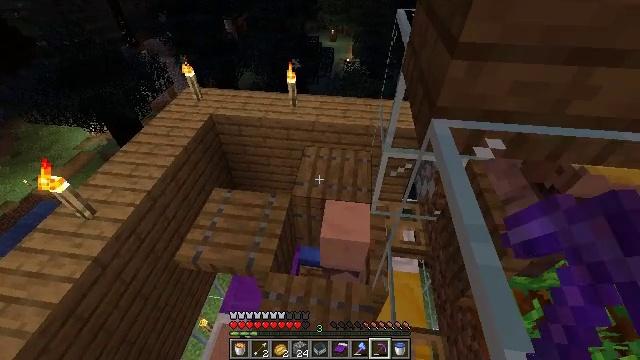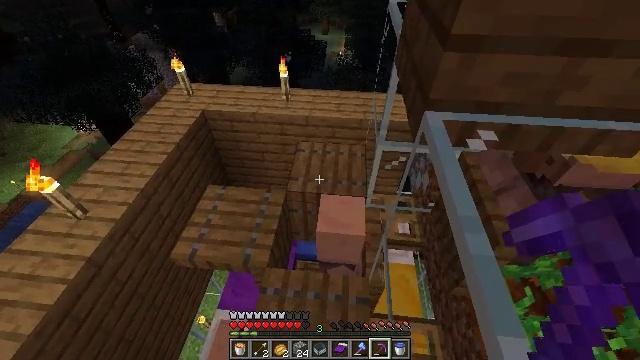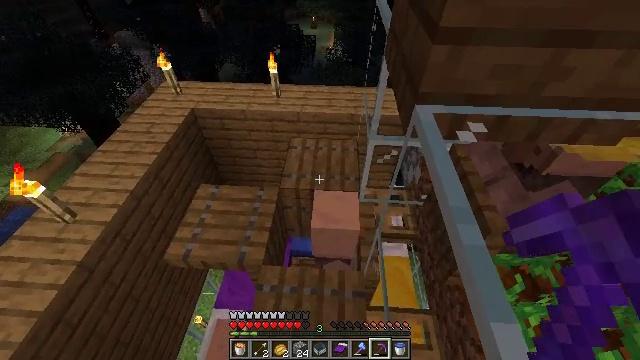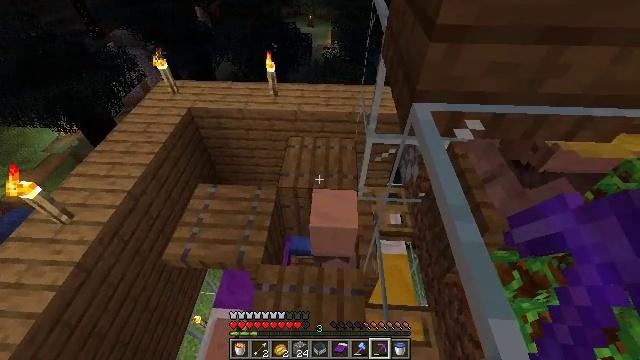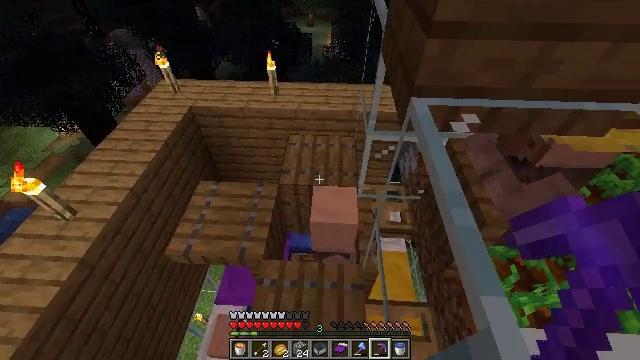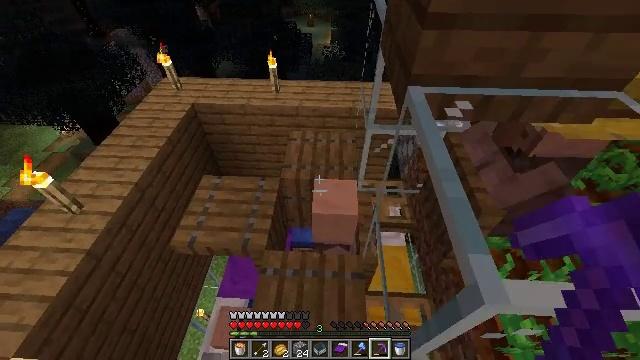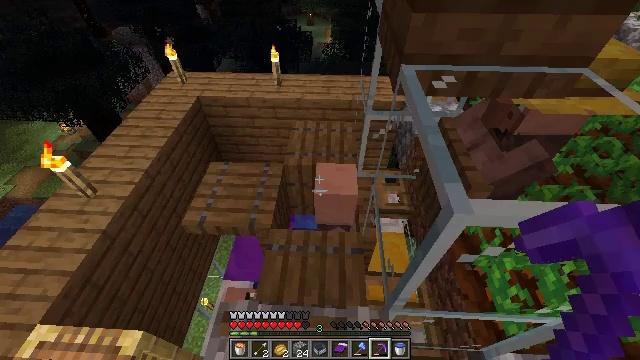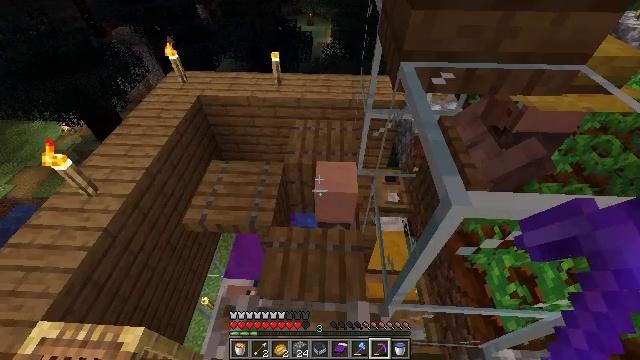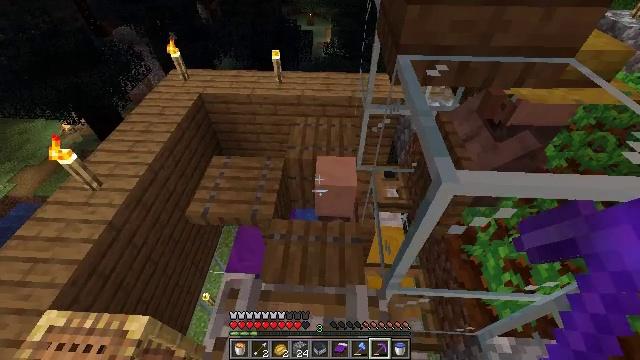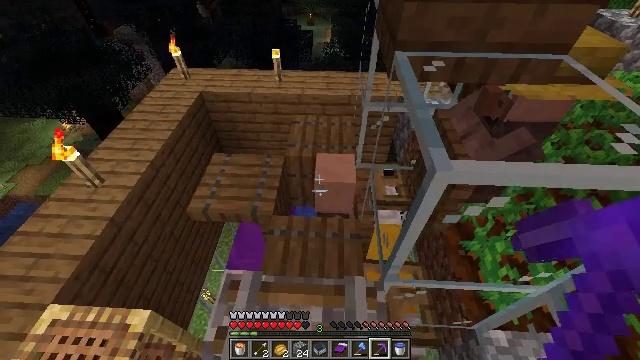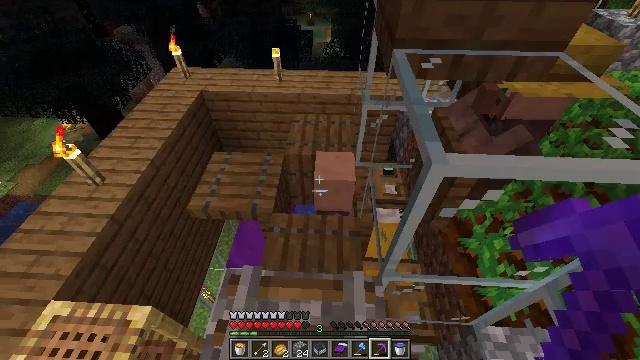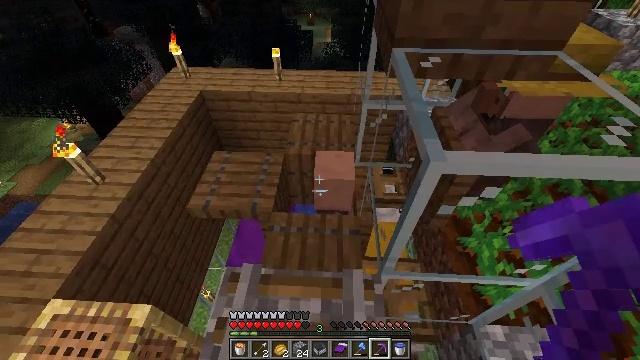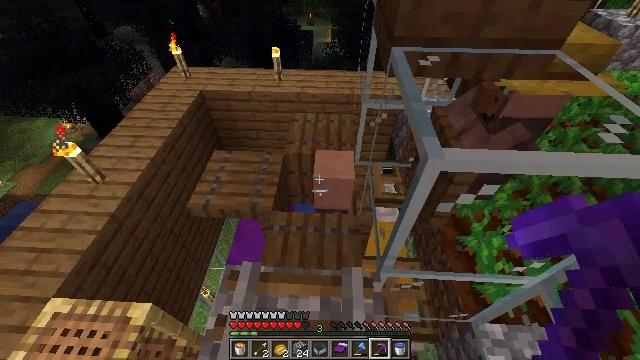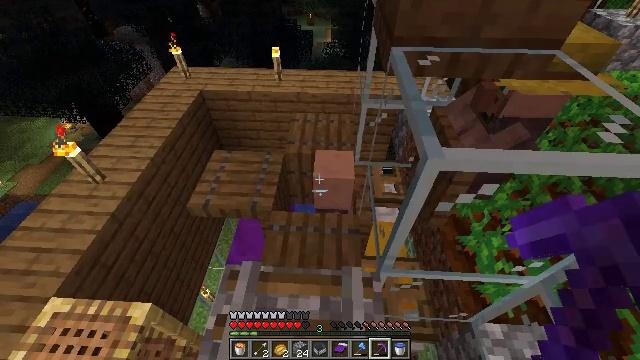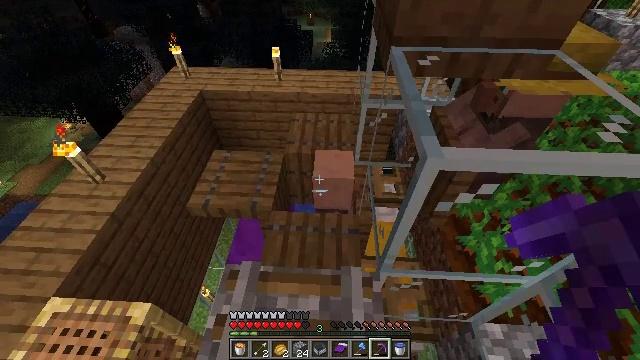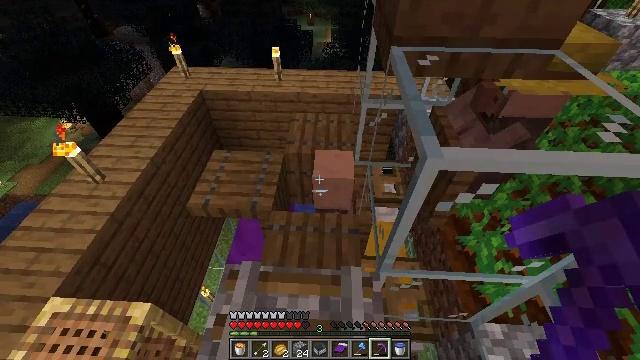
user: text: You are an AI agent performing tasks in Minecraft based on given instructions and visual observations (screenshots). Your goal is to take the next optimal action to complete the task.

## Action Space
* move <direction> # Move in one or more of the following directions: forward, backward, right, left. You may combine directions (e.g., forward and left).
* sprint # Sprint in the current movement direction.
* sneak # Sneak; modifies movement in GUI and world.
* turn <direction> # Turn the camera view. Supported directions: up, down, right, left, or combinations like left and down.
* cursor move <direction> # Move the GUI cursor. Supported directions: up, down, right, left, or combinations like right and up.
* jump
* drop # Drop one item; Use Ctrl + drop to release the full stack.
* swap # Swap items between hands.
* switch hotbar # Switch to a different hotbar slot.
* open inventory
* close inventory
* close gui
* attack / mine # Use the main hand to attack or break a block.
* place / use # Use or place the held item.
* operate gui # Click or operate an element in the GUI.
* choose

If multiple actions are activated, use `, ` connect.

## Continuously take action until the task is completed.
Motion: motion action
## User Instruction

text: Break the cobblestone to create a path.
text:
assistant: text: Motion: turn right and down
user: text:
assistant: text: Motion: turn right
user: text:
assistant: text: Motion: no_op
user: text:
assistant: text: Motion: move back
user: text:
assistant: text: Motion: move back
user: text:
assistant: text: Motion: move back
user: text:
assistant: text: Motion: no_op
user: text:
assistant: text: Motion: no_op
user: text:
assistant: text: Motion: no_op
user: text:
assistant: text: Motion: no_op
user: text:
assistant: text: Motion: no_op
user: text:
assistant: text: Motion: no_op
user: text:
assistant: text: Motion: no_op
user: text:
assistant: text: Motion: no_op
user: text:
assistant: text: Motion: no_op
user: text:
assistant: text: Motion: no_op
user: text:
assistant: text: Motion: no_op
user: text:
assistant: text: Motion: no_op
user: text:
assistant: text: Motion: no_op
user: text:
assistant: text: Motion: no_op
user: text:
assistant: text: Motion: no_op
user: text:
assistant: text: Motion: no_op
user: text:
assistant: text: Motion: no_op
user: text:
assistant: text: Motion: no_op
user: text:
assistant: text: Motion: no_op
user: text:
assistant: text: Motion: no_op
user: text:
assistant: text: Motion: no_op
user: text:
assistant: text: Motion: no_op
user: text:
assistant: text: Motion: no_op
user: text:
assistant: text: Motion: no_op